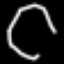
Label: octagon